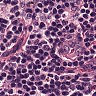
Metastatic tissue present: no